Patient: sex F, age 72
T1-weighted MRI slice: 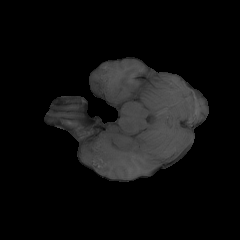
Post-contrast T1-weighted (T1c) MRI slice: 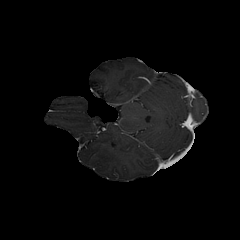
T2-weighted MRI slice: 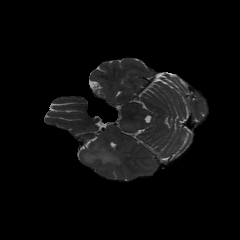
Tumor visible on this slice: yes
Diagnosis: Glioblastoma, IDH-wildtype
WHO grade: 4